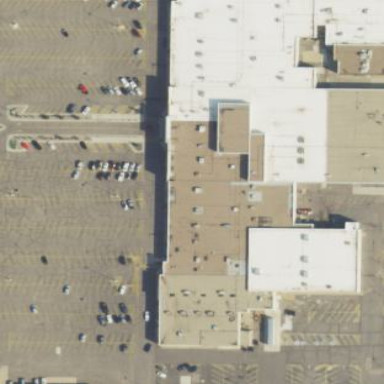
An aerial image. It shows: Mall building.